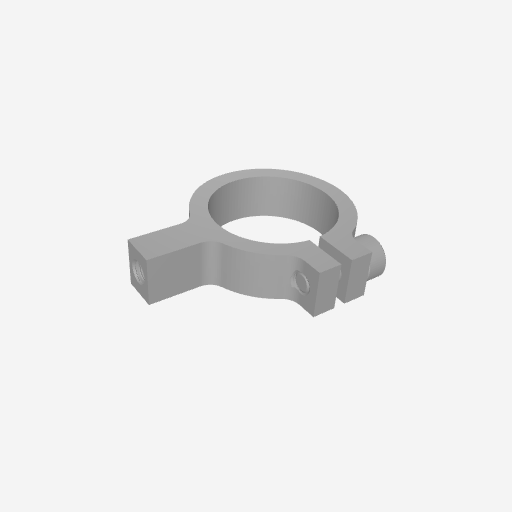
Part: Side1Post1ClampingMount21ID